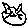
Label: cat